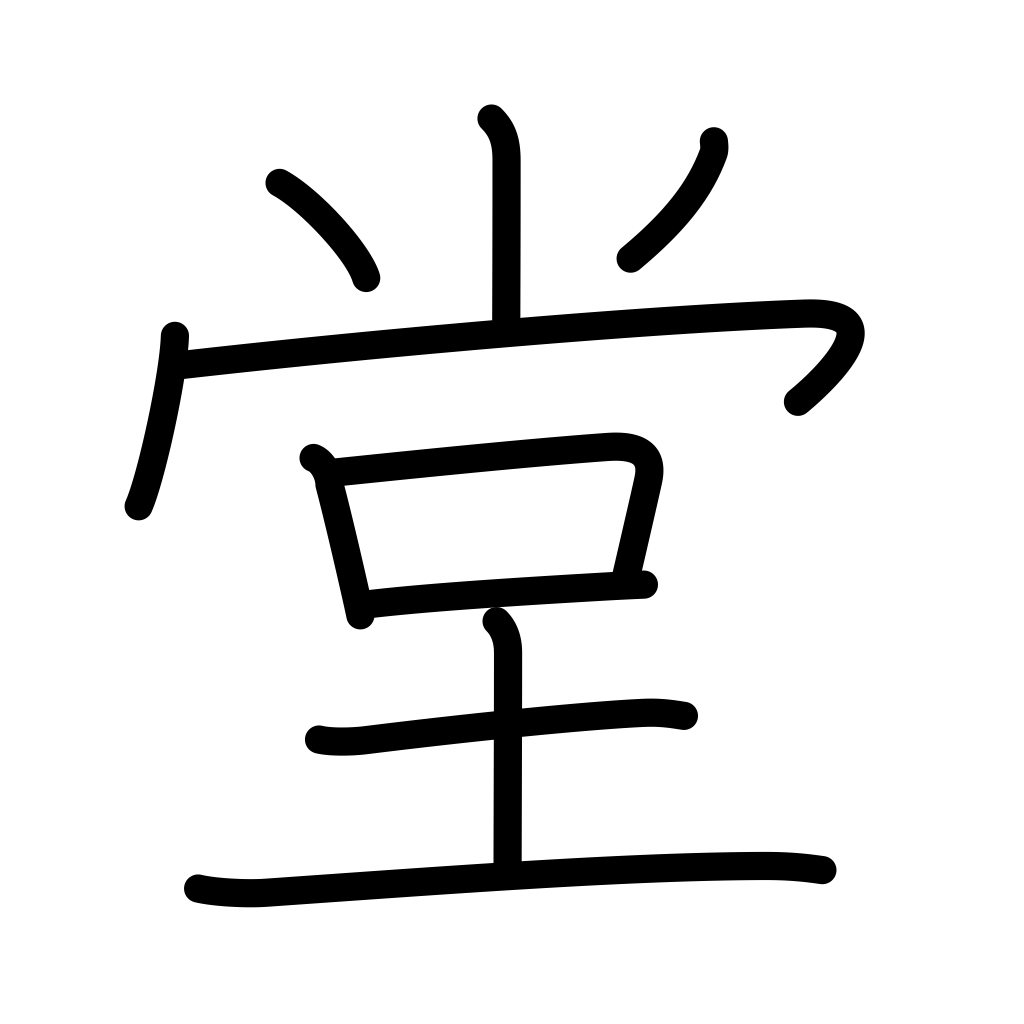
Meaning: public chamber, hall